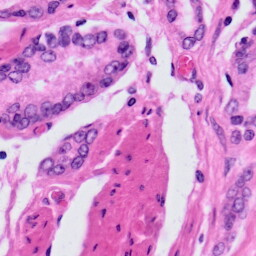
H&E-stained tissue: Prostate